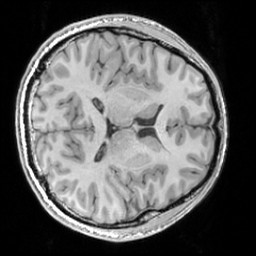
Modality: T1w
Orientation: axial
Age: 24
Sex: male
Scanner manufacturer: siemens
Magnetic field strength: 3 T
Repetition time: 1.63 s
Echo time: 0.00311 s